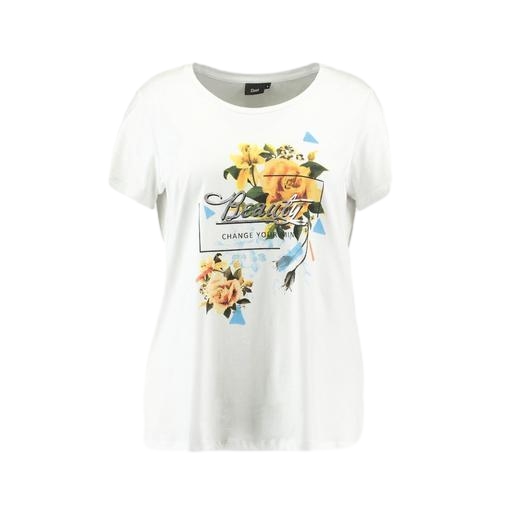
white floral graphic t-shirt, white plus size graphic tee, white plus size mixed floral-print t-shirt, white background